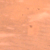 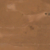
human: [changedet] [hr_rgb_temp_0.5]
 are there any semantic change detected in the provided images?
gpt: No difference in this area.